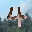
Label: 4